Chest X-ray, AP view. Patient: 69 years old, sex M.
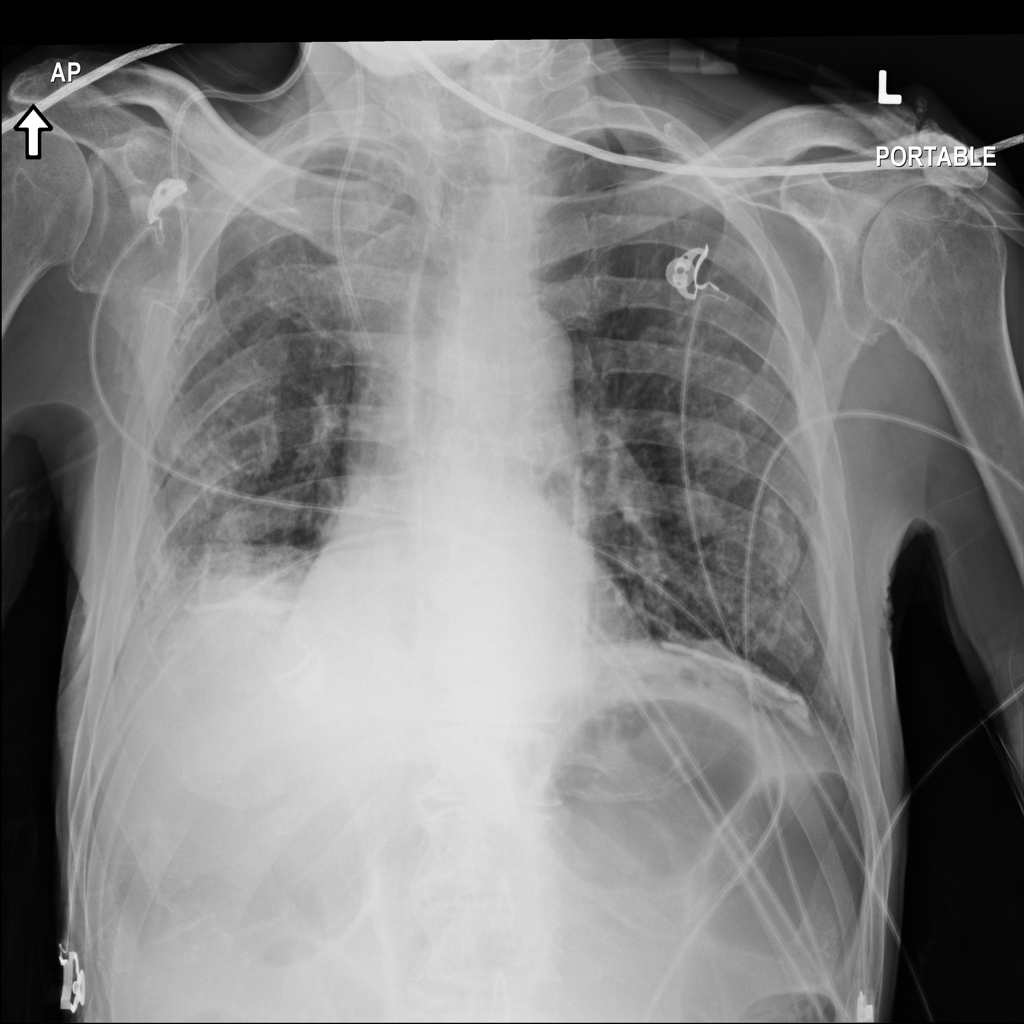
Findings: Atelectasis, Infiltration